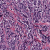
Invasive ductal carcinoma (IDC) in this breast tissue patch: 1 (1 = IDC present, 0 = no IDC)